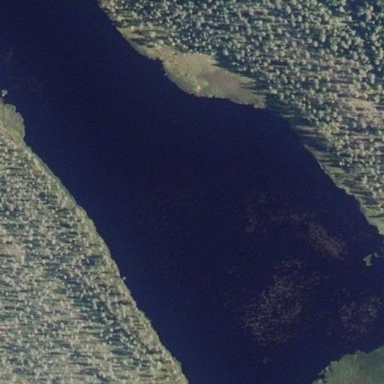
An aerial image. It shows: Beautiful lake surrounded by nature.